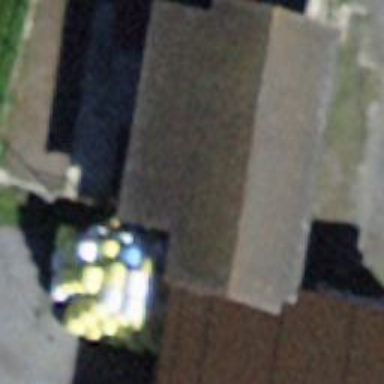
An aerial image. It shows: Building with tile roof.